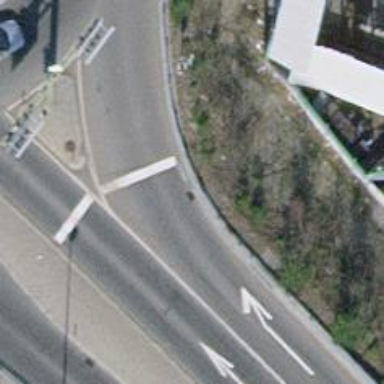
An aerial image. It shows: Road with traffic signals.